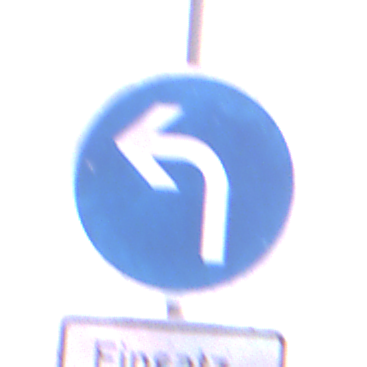
Verkehrszeichen: VorgeschriebeneFahrtrichtungLinks
Zusatzzeichen unten: BesondereFahrzeugeUndTransportgueter3
Umgebung: Outdoor, Nature
Tageszeit: SunriseSunset
Wetter: PartlyCloudy
Licht: Natural
Jahreszeit: NotSpecified
Kontrast: LowContrast